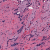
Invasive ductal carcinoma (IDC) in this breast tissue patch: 0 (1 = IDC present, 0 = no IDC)